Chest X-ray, AP view. Patient: 34 years old, sex F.
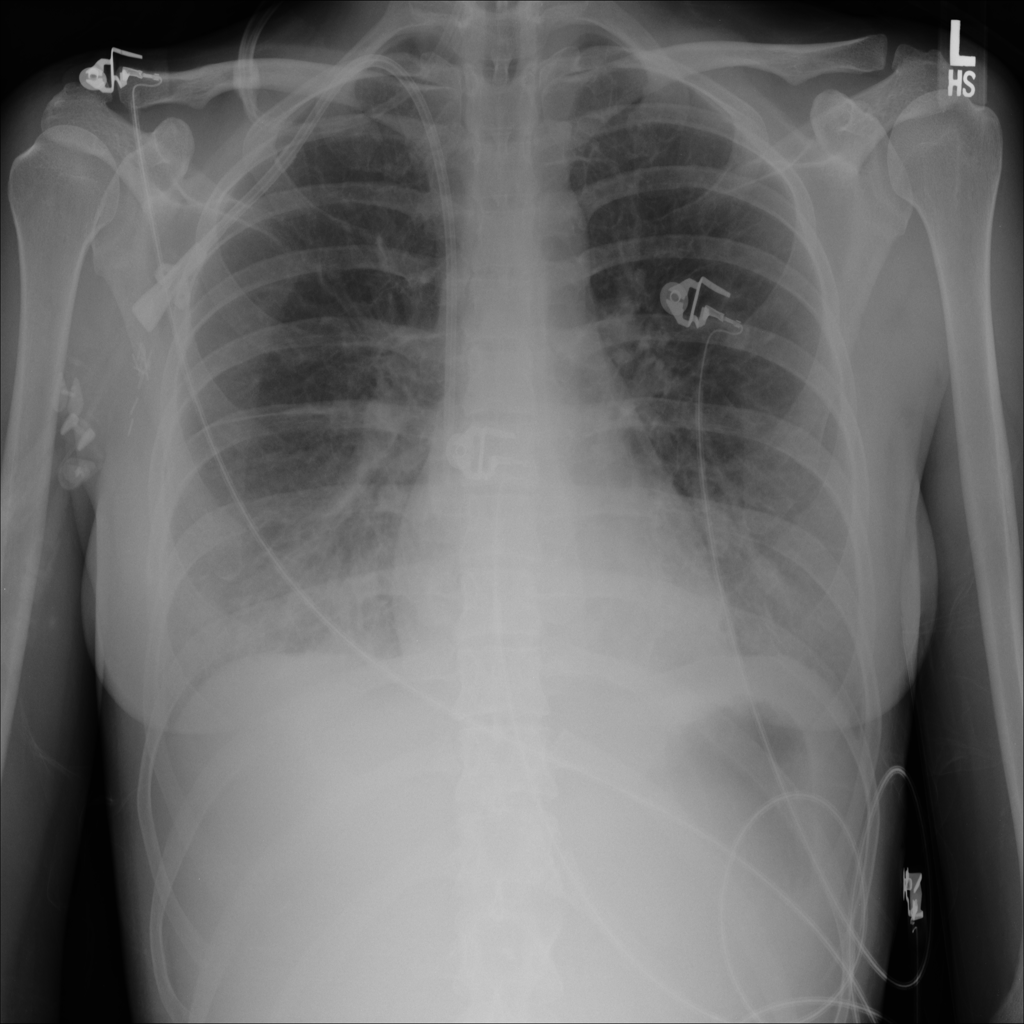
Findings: Edema, Infiltration